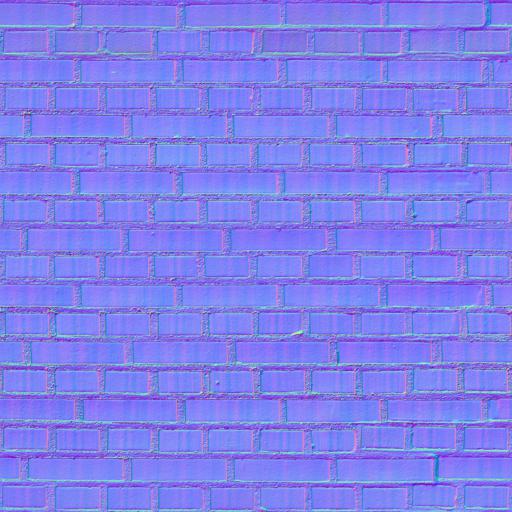
brick bricks wall yellow